Question: how can i make a dialog for the user, but not general dialog,
there is buttonuttons that one of them will be the default answer,
and this button will be on time that count-down.
>
dialog: "hi may you..............?" (Yes/No)
the No will accepted automatically after number of seconds.
> this is one more :
like this:

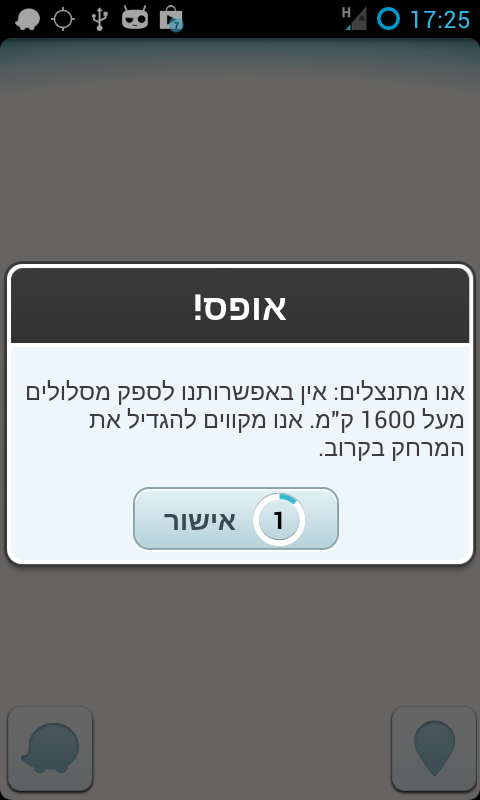
Answer: this might be the perfect answer, but I think it will work for you and you can customize your code as needed.
'''
<?xml version="1.0" encoding="utf-8"?>
<LinearLayout xmlns:android="http://schemas.android.com/apk/res/android"
android:layout_width="match_parent"
android:layout_height="match_parent"
android:orientation="vertical" >
<TextView
android:id="@+id/my_dialog_layout_message_text_view"
android:layout_width="fill_parent"
android:layout_height="wrap_content"
android:textAppearance="?android:attr/textAppearanceMedium"
android:layout_margin="10dp"
android:text="My message" />
<LinearLayout
android:layout_width="fill_parent"
android:layout_height="wrap_content"
android:weightSum="1.0" >
<Button
android:id="@+id/my_dialog_layout_positive_bttn"
android:layout_width="wrap_content"
android:layout_height="wrap_content"
android:layout_weight="0.5"
android:text="YES" />
<Button
android:id="@+id/my_dialog_layout_negative_bttn"
android:layout_width="wrap_content"
android:layout_height="wrap_content"
android:layout_weight="0.5"
android:text="NO" />
</LinearLayout>
</LinearLayout>
'''
'''
package com.example.timerdialog;
public abstract class MyDialog
{
private String title;
private String message;
private String positiveBttnText;
private String negativeBttnText;
private int time;//time in seconds
public String getTitle()
{
return title;
}
public void setTitle(String title)
{
this.title = title;
}
public String getMessage()
{
return message;
}
public void setMessage(String message)
{
this.message = message;
}
public String getPositiveBttnText()
{
return positiveBttnText;
}
public void setPositiveBttnText(String positiveBttnText)
{
this.positiveBttnText = positiveBttnText;
}
public String getNegativeBttnText()
{
return negativeBttnText + "(" + time + ") ";
}
public void setNegativeBttnText(String negativeBttnText)
{
this.negativeBttnText = negativeBttnText;
}
public int getTime()
{
return time;
}
public void setTime(int time)
{
this.time = time;
}
'''
}
'''
package com.example.timerdialog;
import android.app.Dialog;
import android.content.Context;
import android.os.Handler;
import android.view.View;
import android.view.View.OnClickListener;
import android.widget.Button;
import android.widget.TextView;
public class MyDialogView extends MyDialog
{
private Context context;
private View rootView;
private DialogListener dialogListener;// listener to simulate click events
private Dialog dialog;
private TextView messageTextView;
private Button positiveBttn;
private Button negativeBttn;
private Handler handler;// handler will be use as timer
private Runnable runnable;
private int defaultTime;
/**
*
* @param context
* @param title
* @param message
* @param positiveBttnText
* @param negativeBttnText
* @param defaultTime
*/
public MyDialogView(Context context,String title,String message,String positiveBttnText,String negativeBttnText,int defaultTime)
{
this.context = context;
this.defaultTime = defaultTime;
setTitle(title);
setMessage(message);
setPositiveBttnText(positiveBttnText);
setNegativeBttnText(negativeBttnText);
setTime(defaultTime);
}
private void buildUi()
{
if(rootView!=null)
{
messageTextView = (TextView) rootView.findViewById(R.id.my_dialog_layout_message_text_view);
positiveBttn = (Button) rootView.findViewById(R.id.my_dialog_layout_positive_bttn);
negativeBttn = (Button) rootView.findViewById(R.id.my_dialog_layout_negative_bttn);
messageTextView.setText(getMessage());
positiveBttn.setText(getPositiveBttnText());
negativeBttn.setText(getNegativeBttnText());
positiveBttn.setOnClickListener(new OnClickListener()
{
@Override
public void onClick(View v)
{
if(dialogListener!=null)
{
if(handler!=null) handler.removeCallbacks(runnable);//remove any queued post
setTime(defaultTime);//reset the default time
dialogListener.onPositiveClick();
}
}
});
negativeBttn.setOnClickListener(new OnClickListener()
{
@Override
public void onClick(View v)
{
if(dialogListener!=null)
{
if(handler!=null) handler.removeCallbacks(runnable);//remove the previous post
setTime(defaultTime);//reset the default time
dialogListener.onNegativeClick();
}
}
});
startHandler();
}
}
public void setOnDialogListener(DialogListener listener)
{
dialogListener = listener;
}
public interface DialogListener
{
public abstract void onPositiveClick();
public abstract void onNegativeClick();
}
/**
* build and show dialog
*/
public void show()
{
rootView = View.inflate(context, R.layout.my_dialog_layout, null);
dialog = new Dialog(context);
handler = new Handler();
buildUi();
dialog.setTitle(getTitle());// set title for dialog
dialog.setContentView(rootView);// set the content view of the dialog
dialog.setCancelable(false);// set the dialog to be non-cancelable
dialog.show();
}
public void dismissDialog()
{
if(dialog!=null) dialog.dismiss();
}
private void startHandler()
{
runnable = new Runnable()
{
@Override
public void run()
{
int time = getTime();
setTime(time - 1);
if (time <= 0)// if time is less than or equal to zero then stop the handler
{
handler.removeCallbacks(this);//remove any queued post
setTime(defaultTime);// reset the default time
if(dialogListener != null) dialogListener.onNegativeClick();// simulate negative button click
}
else
{
buildUi();// rebuild the ui of the dialog
}
}
};
if (handler != null)
{
handler.postDelayed(runnable, 1000);// send post after 1 second = 1000 ms
}
}
'''
}
'''
final MyDialogView myDialogView = new MyDialogView(MainActivity.this, "My Dialog", "This is test message", "YES", "NO",10);
findViewById(R.id.button1).setOnClickListener(new OnClickListener()
{
@Override
public void onClick(View v)
{
myDialogView.show();
}
});
myDialogView.setOnDialogListener(new DialogListener()
{
@Override
public void onPositiveClick()
{
myDialogView.dismissDialog();
}
@Override
public void onNegativeClick()
{
myDialogView.dismissDialog();
}
});
'''